Question: I have a web page width large size
examble : width:3000px - height: 3000px;
in my page, have a div container and some elements as p, img, button.
I want each time access this page by any browsers, browser screen always center on content of webpage.
you can see picture below:

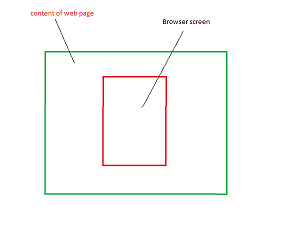
Answer: Check Following what you want. It will center vertical and horizontal of the screen.
'''
$(function () {
scrollTo((($(document).width() - $(window).width()) / 2),(($(document).height() - $(window).height()) / 2));
});
'''
'''
.main{
width:1200px;
height:1200px;
display:table;
text-align:center;
}
.sub{
vertical-align:middle;
display:table-cell;
}
'''
'''
<script src="https://ajax.googleapis.com/ajax/libs/jquery/1.11.1/jquery.min.js"></script>
<div class="main">
<div class="sub"><h2>I am center</h2></div>
</div>
'''
Check <URL>
Hope it helps.